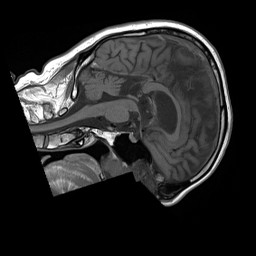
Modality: T1w
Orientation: sagittal
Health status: ill
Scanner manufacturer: siemens
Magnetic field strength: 1.5 T
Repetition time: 0.477 s
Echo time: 0.0082 s